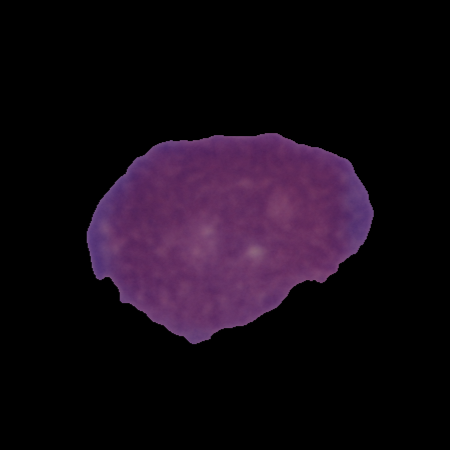
Label: cancer